七年级 · 度量几何学
（2021・嘉兴期末）如图, 下列四个角中, 与 $\angle 1$ 构成一对同位角的是（）

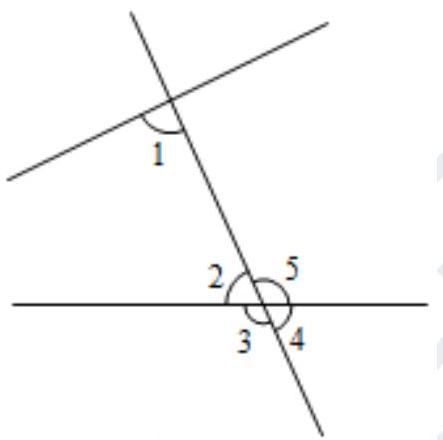
A. $\angle 2$
B. $\angle 3$
C. $\angle 4$
D. $\angle 5$
答案: B
解析: 两条直线被第三条直线所截形成的角中, 若两个角都在两直线的同侧, 并且在第三条直线 (截线) 的同旁, 则这样一对角叫做同位角.

【答案】解：由图可得, 与 $\angle 1$ 构成同位角的是 $\angle 3$, 故选: $B$.

【点睛】本题主要考查了同位角的概念, 同位角的边构成 “ $F$ “形, 内错角的边构成 “ $Z$ “形, 同旁内角的边构成 “ $U "$ 形.